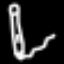
Label: pencil